Question: I saw this TextWrangler has option to create new text document by right clicking on any selected on MacOSX. I was planning to make an application and I have intension to add very similar feature. So the question is,
- -
---
Visual Description :

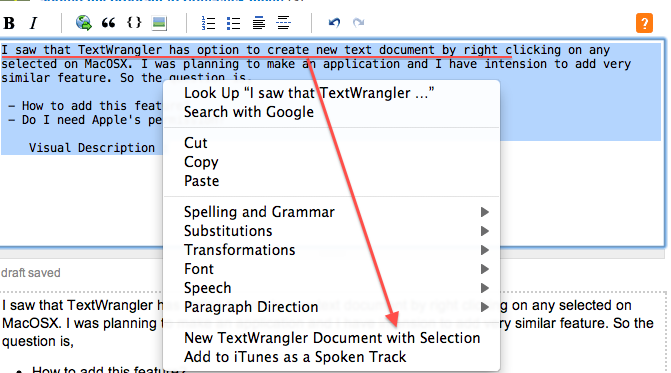
Answer: This feature is known as a "Service", information on how they work and how to implement them can be found in the <URL>.